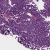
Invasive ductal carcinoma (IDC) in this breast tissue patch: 1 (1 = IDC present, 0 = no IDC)